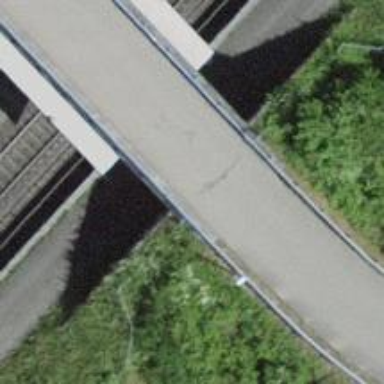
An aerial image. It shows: Guard rail.